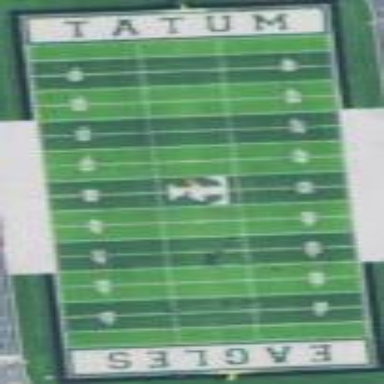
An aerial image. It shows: American football pitch with artificial turf surface for leisure land.